Field crop: tomato
Growth stage: 2
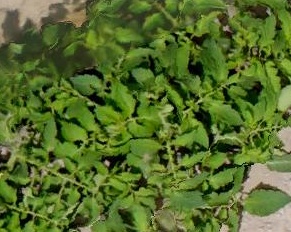
Species: tomato